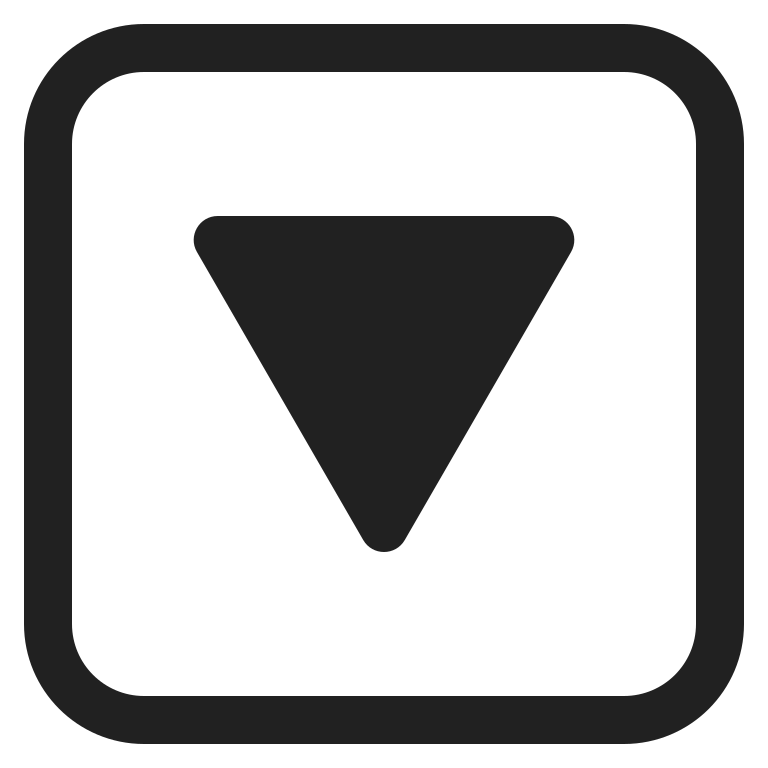
downwards button high contrast